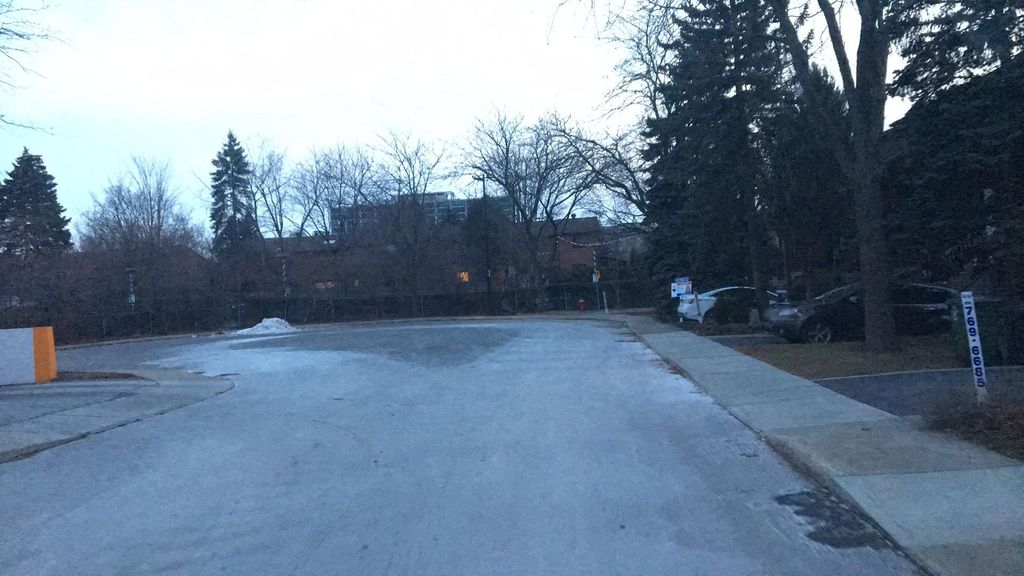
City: montreal